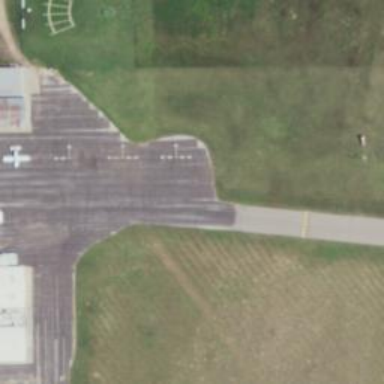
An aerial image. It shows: View of taxiway at the airport.